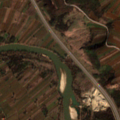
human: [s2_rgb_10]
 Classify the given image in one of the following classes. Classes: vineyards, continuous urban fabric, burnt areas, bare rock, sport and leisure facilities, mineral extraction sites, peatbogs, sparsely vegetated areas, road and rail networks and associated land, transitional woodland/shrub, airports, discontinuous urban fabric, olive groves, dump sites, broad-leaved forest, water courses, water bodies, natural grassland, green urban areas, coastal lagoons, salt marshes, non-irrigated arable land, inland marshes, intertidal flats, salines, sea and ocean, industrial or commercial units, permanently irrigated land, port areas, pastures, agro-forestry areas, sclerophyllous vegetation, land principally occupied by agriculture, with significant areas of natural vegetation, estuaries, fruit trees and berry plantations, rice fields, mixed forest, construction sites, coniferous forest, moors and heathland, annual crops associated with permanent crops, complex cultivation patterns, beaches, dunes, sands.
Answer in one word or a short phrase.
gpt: non-irrigated arable land, land principally occupied by agriculture, with significant areas of natural vegetation, transitional woodland/shrub, water courses